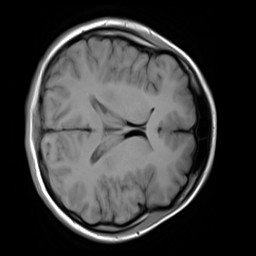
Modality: T1w
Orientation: axial
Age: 20
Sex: female
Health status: healthy
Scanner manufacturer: siemens
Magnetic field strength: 3 T
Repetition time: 4.1 s
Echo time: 0.0085 s